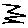
Label: zigzag